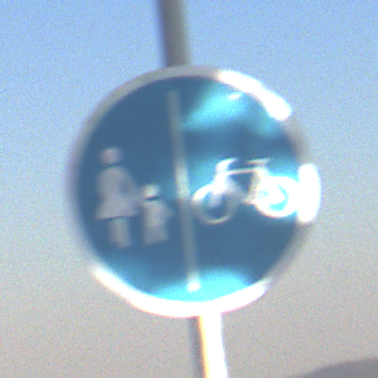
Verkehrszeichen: GetrennterRadUndGehwegRadwegRechts
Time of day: MorningAfternoon
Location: Outdoor (Nature)
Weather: Clear
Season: NotSpecified
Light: Natural